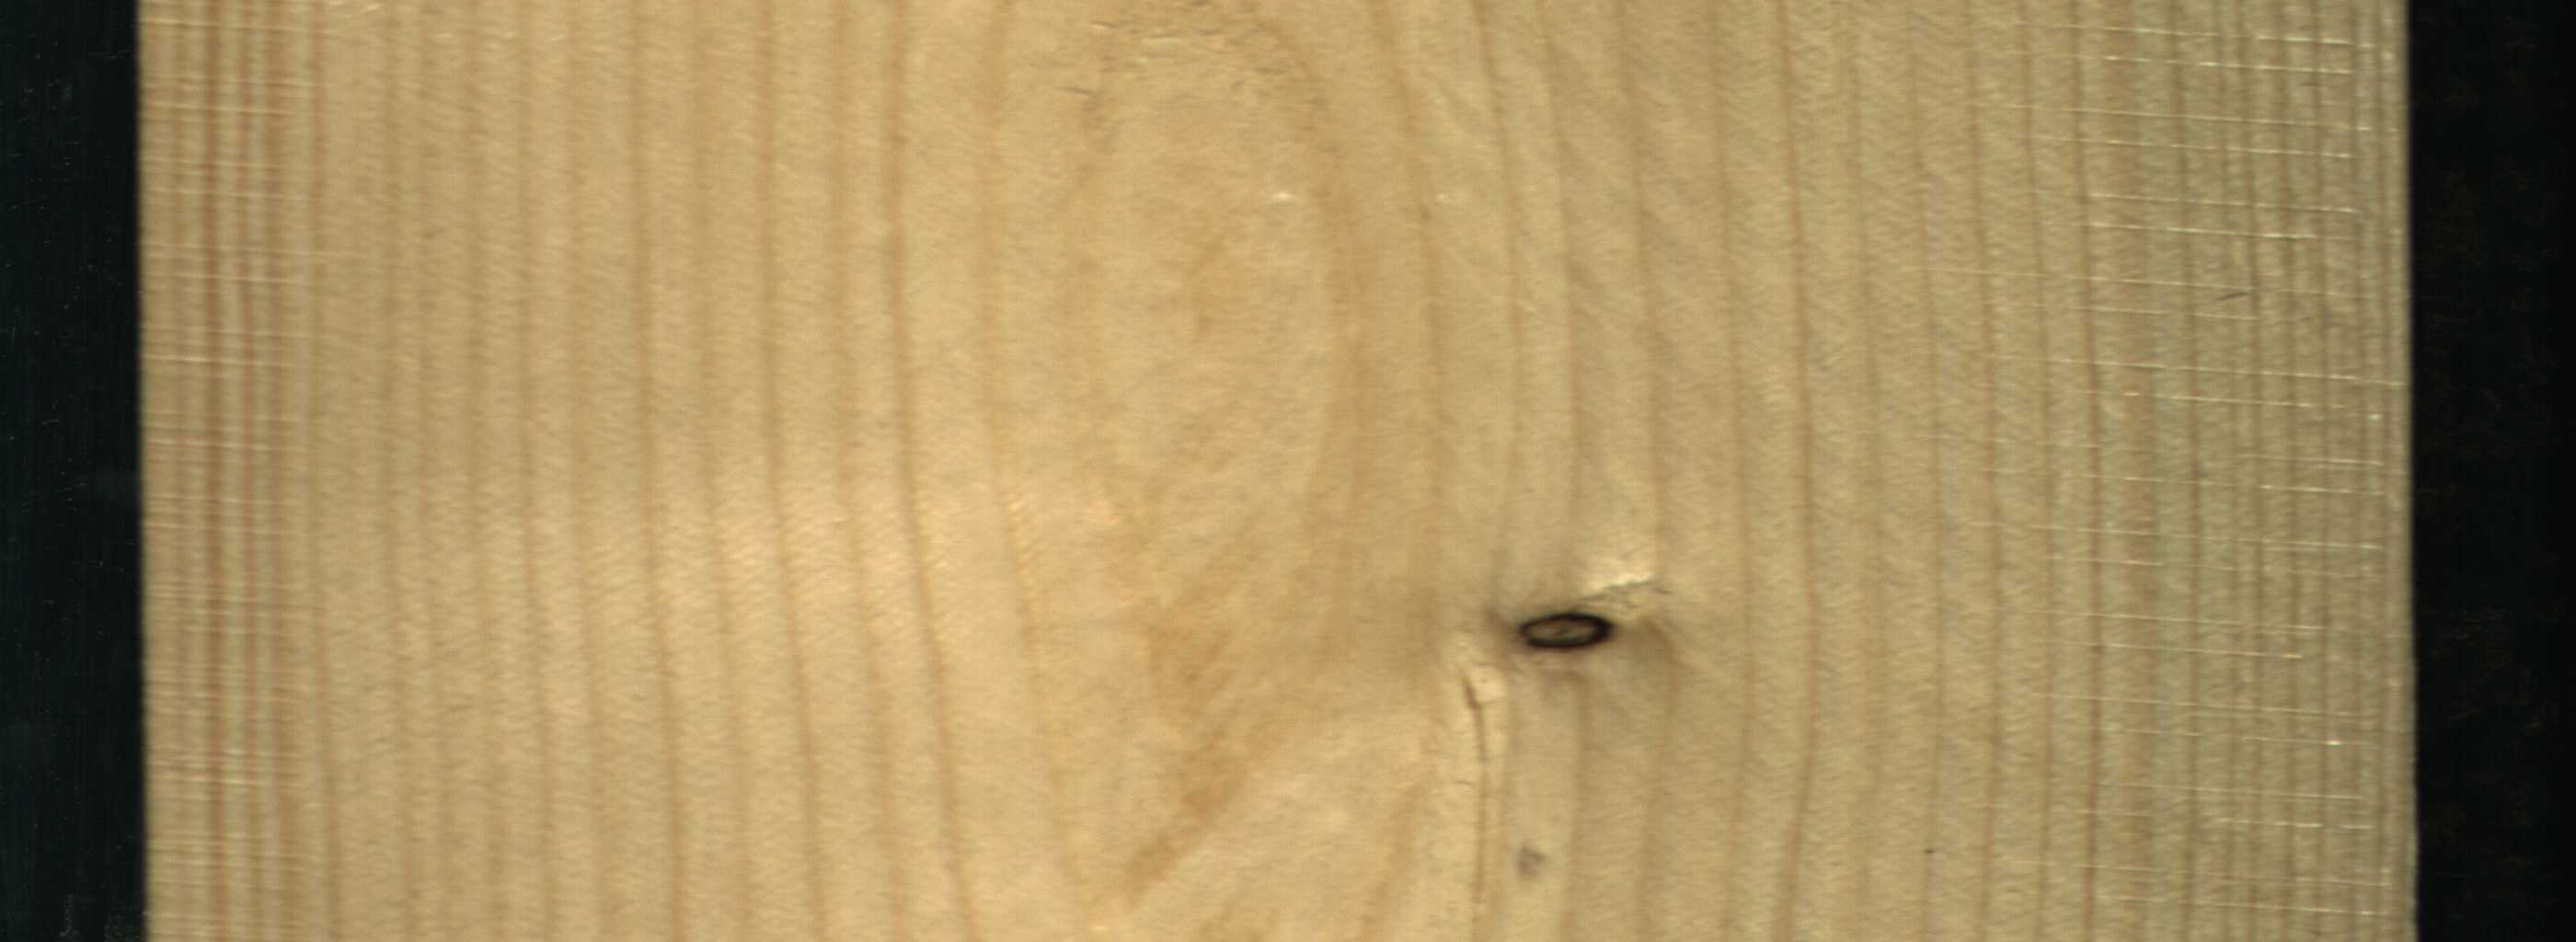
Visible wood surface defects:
Dead_Knot